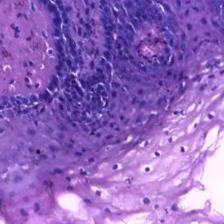
Diagnosis: OSCC